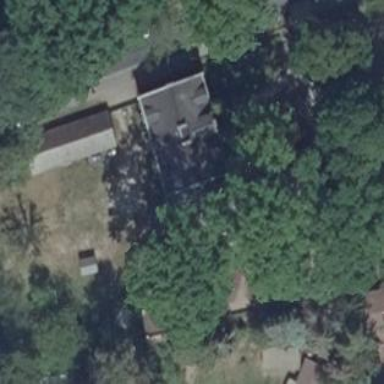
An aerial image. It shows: Kindergarten.